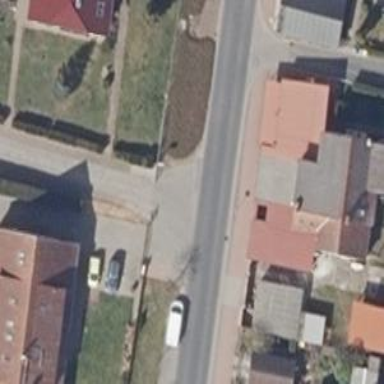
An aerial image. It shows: Residential road with asphalt surface. There is cycle track on the left side and sidewalk on the left side.